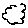
Label: cloud